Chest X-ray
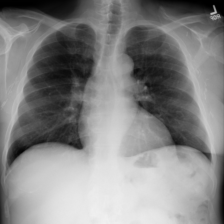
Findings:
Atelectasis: negative
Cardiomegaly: negative
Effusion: negative
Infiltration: negative
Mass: negative
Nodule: positive
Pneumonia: negative
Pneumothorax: negative
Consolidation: negative
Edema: negative
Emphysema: negative
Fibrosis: negative
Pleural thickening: negative
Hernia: negative